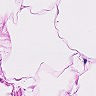
Metastatic tissue present: no